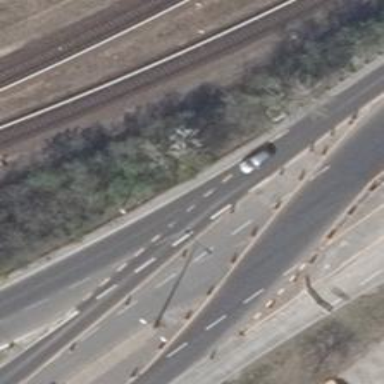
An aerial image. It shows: Motorway junction.